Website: macys
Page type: customer-info-address
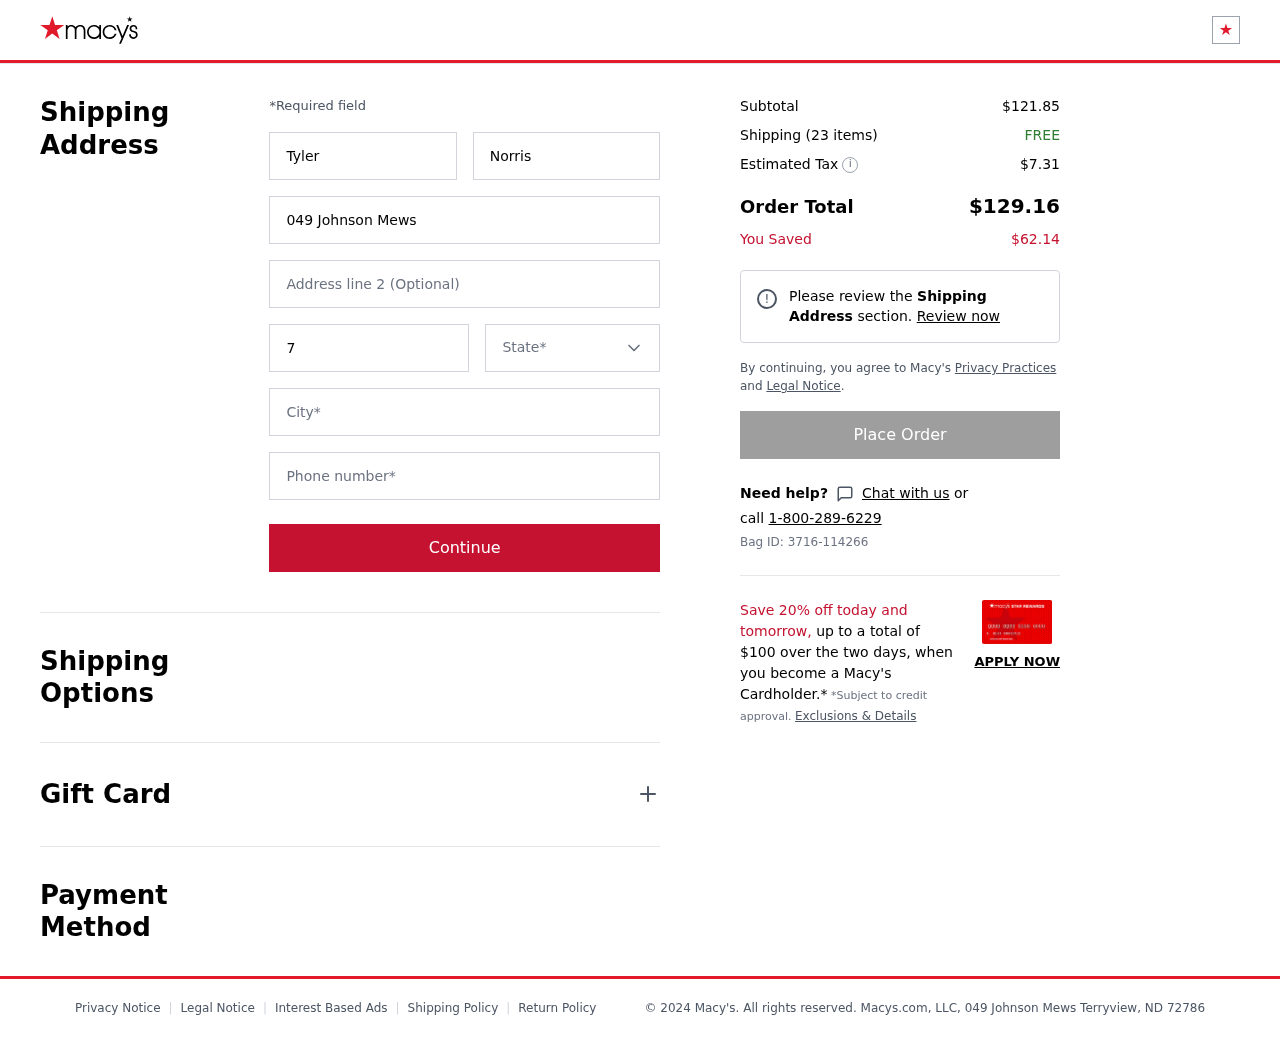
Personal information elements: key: PII_CITY
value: Terryview
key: PII_FIRSTNAME
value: Tyler
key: PII_LASTNAME
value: Norris
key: PII_PHONE
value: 6839833655
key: PII_POSTCODE
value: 72786
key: PII_STATE
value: North Dakota
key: PII_STREET
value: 049 Johnson Mews
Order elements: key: ORDER_SUBTOTAL
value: $121.85
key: ORDER_NUM_ITEMS
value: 23
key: ORDER_SHIPPING_COST
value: FREE
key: ORDER_TAX
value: $7.31
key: ORDER_TOTAL
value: $129.16
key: ORDER_SAVINGS
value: $62.14
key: ORDER_BAG_ID
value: Bag ID: 3716-114266